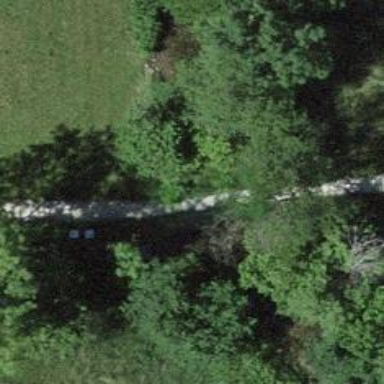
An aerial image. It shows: Concrete bridge over path.